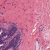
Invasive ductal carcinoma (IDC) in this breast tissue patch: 0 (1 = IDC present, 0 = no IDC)